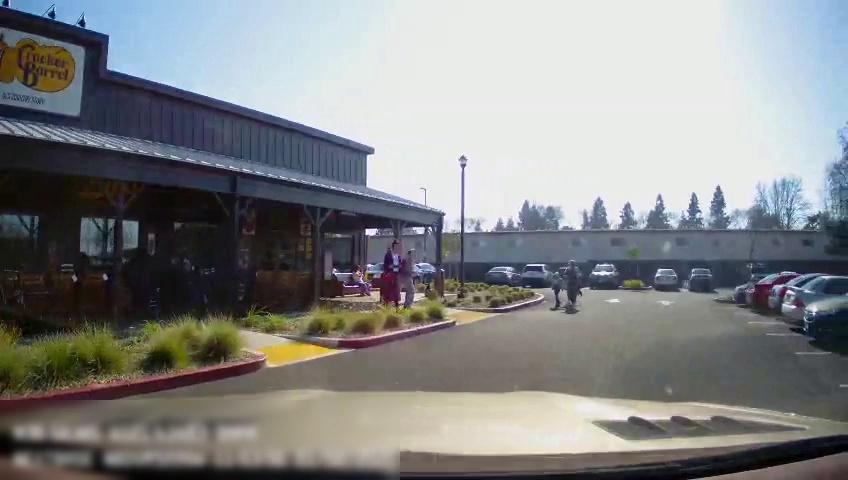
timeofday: Day
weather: Sunny
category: Drivable Space
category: Pedestrians
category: Vehicles | Car
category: Vehicles | SUV
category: Vehicles | Car
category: Vehicles | SUV
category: Pedestrians
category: Pedestrians
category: Pedestrians
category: Vehicles | Car
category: Vehicles | Car
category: Vehicles | SUV
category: Vehicles | Car
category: Vehicles | Car
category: Vehicles | Car
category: Vehicles | Car
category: Vehicles | Car
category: Vehicles | SUV
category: Vehicles | SUV
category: Pedestrians
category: Pedestrians